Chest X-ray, AP view. Patient: 20 years old, sex F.
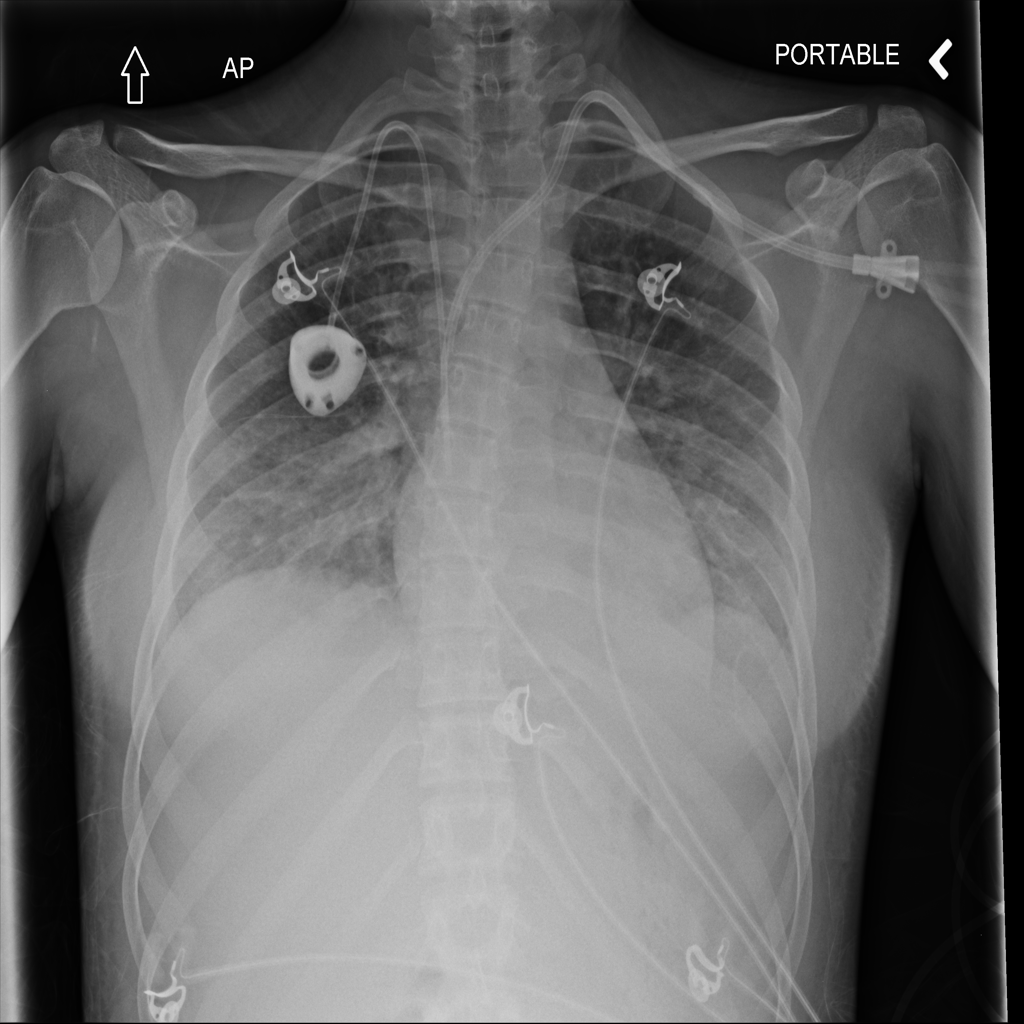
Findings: Atelectasis, Consolidation